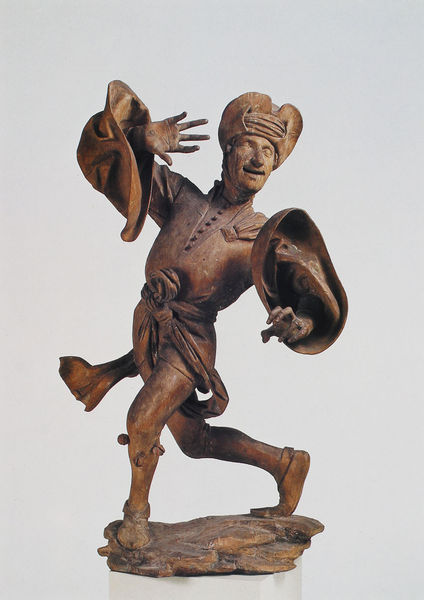
Titel: Figur mit banddurchzogener Schildkappe
Künstler: Erasmus Grasser
Institution: München, Stadtmuseum
Schlagwörter: mann, braun, finger, holz, hut, kleid, mund, gürtel, tuch, tanz, jacke, kappe, kleidung, knoten, stein, ärmel, hände, porträt, figur, tanzen, skulptur, statue, füße, schuhe, plastik, knie, knöpfe, lachen, narr, münchen, gespreizt, schnitzerei, schwingen, turban, tänzer, glocken, tradition, eulenspiegel, schellen, schnabelschuhe, hüpfen, lindenholz, till, trompetenärmel, flügelärmel, schrittfolge, morisken, #schuhe, erasmus grasser, moriskentänzer, tänzerr, flügeärmela